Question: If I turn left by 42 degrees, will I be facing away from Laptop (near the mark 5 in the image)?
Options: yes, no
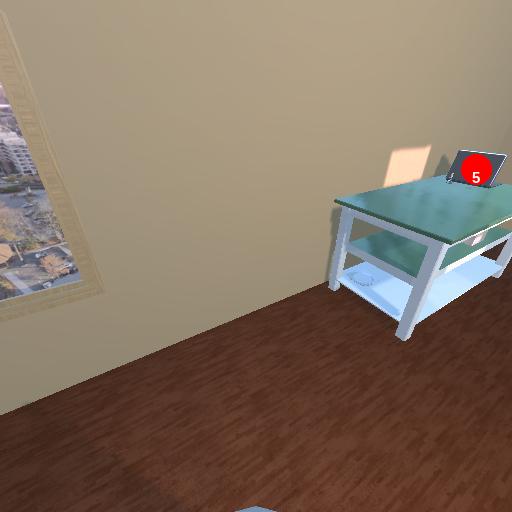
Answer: yes